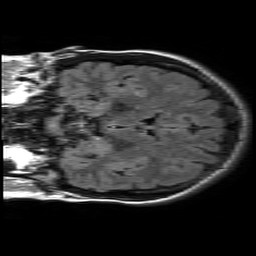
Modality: FLAIR
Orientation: coronal
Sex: female
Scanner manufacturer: philips
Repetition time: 11 s
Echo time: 0.125 s